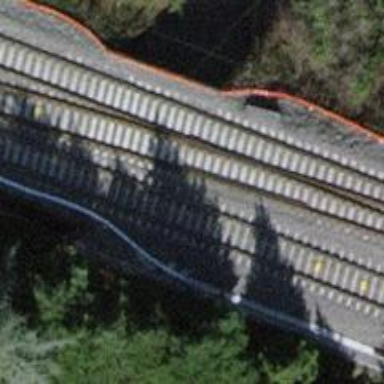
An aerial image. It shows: Single railway track with electrification through contact line.